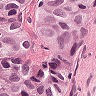
Metastatic tissue present: yes